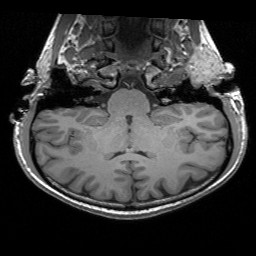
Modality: T1w
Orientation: sagittal
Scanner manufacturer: siemens
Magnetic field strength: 3 T